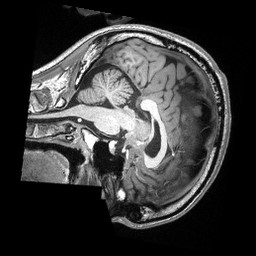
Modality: T1w
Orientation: sagittal
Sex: male